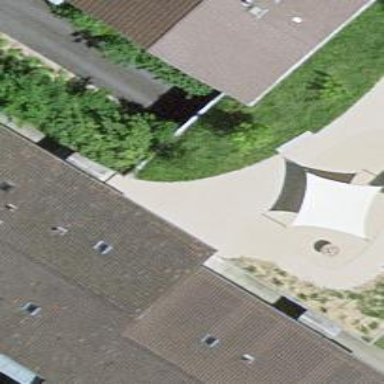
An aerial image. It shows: Group of garages.